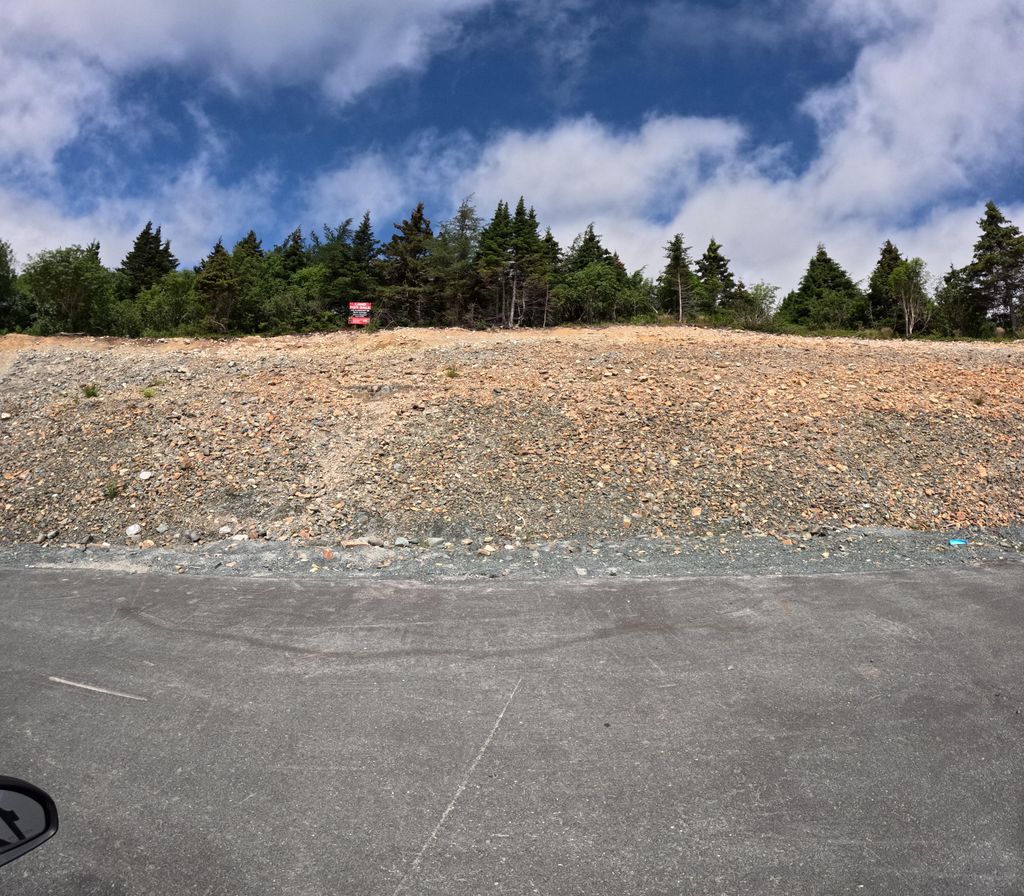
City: st_johns